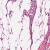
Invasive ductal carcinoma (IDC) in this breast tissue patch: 0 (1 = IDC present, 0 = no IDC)